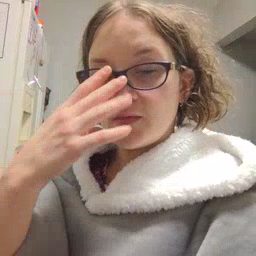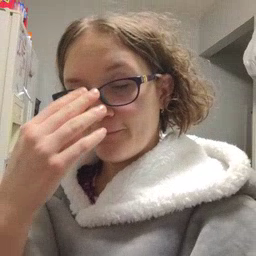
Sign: sleepy